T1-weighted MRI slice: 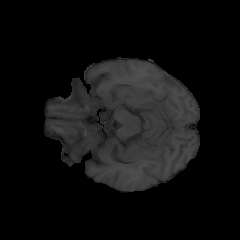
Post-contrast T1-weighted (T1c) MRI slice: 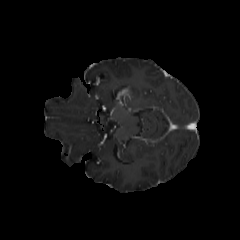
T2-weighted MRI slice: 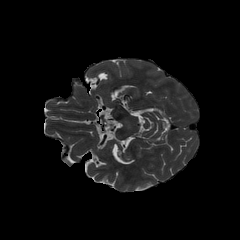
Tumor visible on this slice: no